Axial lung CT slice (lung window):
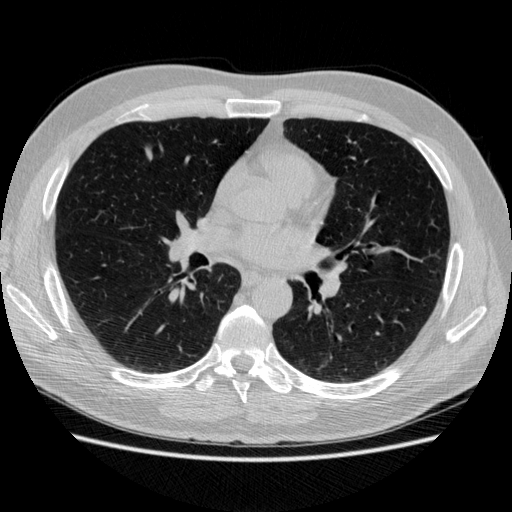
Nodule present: yes
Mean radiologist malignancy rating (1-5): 2.667